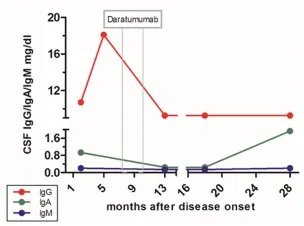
Level of immunoglobulin classes and influence of daratumumab. (B) Immunoglobulins in CSF.
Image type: pathology (immunostaining)